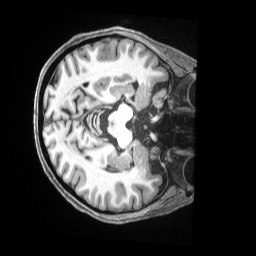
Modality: T1w
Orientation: axial
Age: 50
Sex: female
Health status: ill
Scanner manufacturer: siemens
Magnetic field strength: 3 T
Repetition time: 2.5 s
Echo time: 0.00181 s